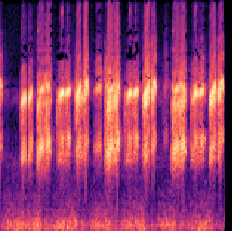
Sound class: Frog